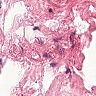
Metastatic tissue present: no